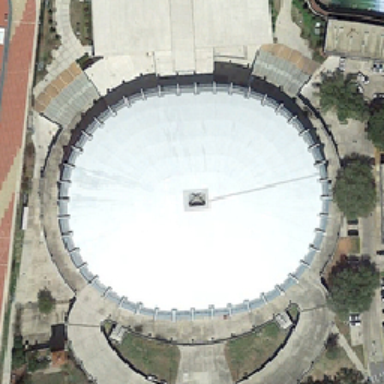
Access to the circular convention center is a wide road .